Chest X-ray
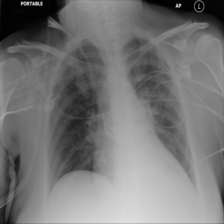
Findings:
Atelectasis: positive
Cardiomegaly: negative
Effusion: negative
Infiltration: negative
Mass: negative
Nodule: negative
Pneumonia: negative
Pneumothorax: negative
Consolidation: negative
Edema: negative
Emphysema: negative
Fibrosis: negative
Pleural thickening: negative
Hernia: negative